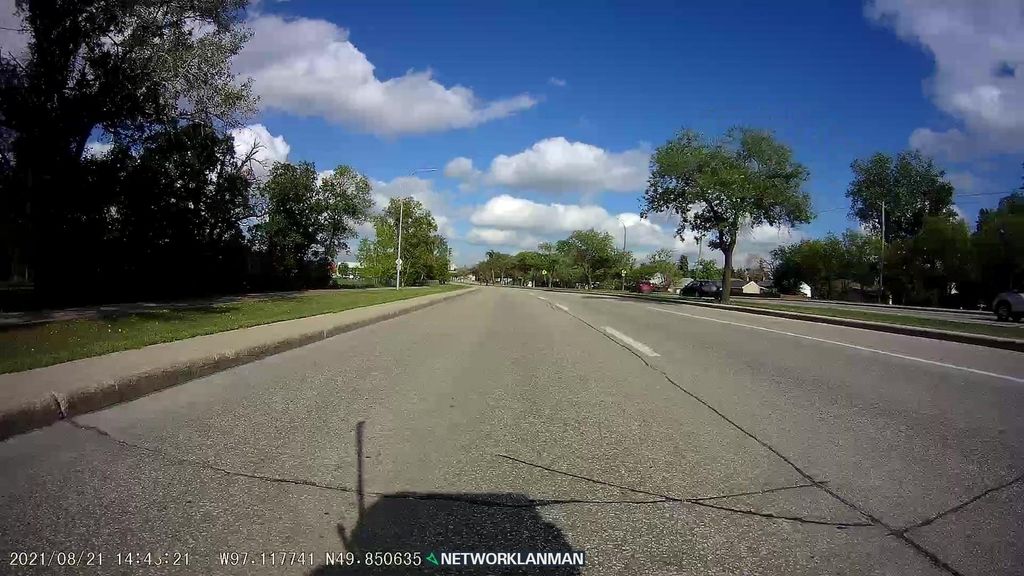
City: winnipeg